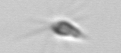
Label: Calciopappus